【题型】填空题　【知识点】平面几何　【难度】medium
如图，$\triangle ABC$的外接圆$\odot O$的半径为$5$，$BC=8$，点$P$为$BC$的中点，以点$P$为圆心作$\odot P$，若$\odot P$与$\odot O$相切，则$\odot P$的半径为\underline{\qquad}．

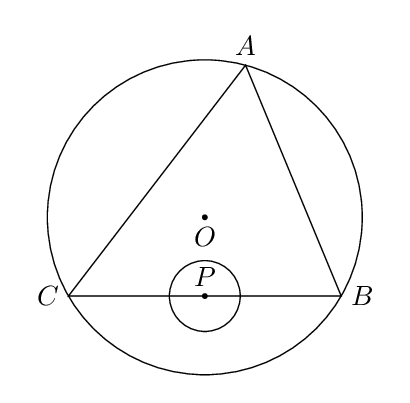
【解答】
\noindent \textbf{【答案】8或2/2或8}
\vspace{0.5em}
\noindent \textbf{【分析】}本题考查了相切两圆的性质，勾股定理，分两种情况，由相切两圆的性质，如果两圆相切，那么连心线必经过切点，即可求解，掌握知识点的应用是解题的关键．
\vspace{0.5em}
\noindent \textbf{【详解】}解：连接$OC$，$OB$，$PO$，
\[
\begin{aligned}
&\because OC = OB,\ PC = PB, \\
&\therefore OP \perp BC, \\
&\because OC = 5,\ PC = \frac{1}{2}BC = \frac{1}{2} \times 8 = 4, \\
&\text{在直角三角形}OPC\text{中，由勾股定理得：}OP = \sqrt{OC^2 - PC^2} = \sqrt{5^2 - 4^2} = 3, \\
&\text{当}\odot P\text{在}\odot O\text{内部时，两圆相切于}M\text{，如图，}
\end{aligned}
\]

\vspace{0.5em}
\[
\begin{aligned}
&\therefore PM = OM - OP = 5 - 3 = 2, \\
&\therefore \text{此时}\odot P\text{的半径为}2; \\
&\text{当}\odot P\text{在}\odot O\text{外部时，两圆相切于}N\text{，如图，}
\end{aligned}
\]

\vspace{0.5em}
\[
\begin{aligned}
&\therefore PN = ON + OP = 5 + 3 = 8, \\
&\therefore \text{此时}\odot P\text{的半径为}8, \\
&\therefore \odot P\text{的半径为}8\text{或}2,
\end{aligned}
\]
\noindent 故答案为：8或2．
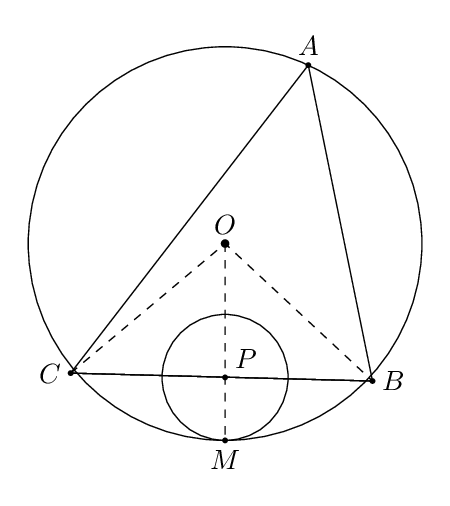
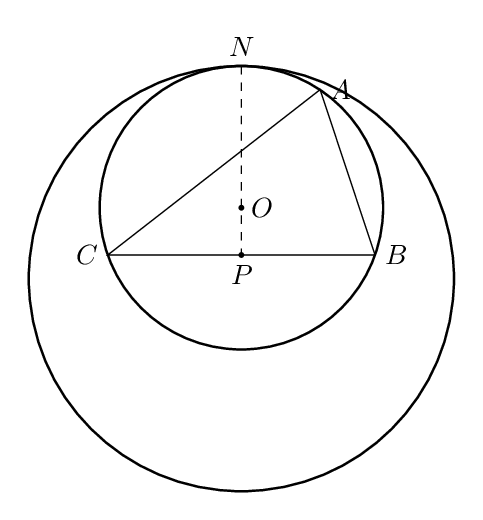